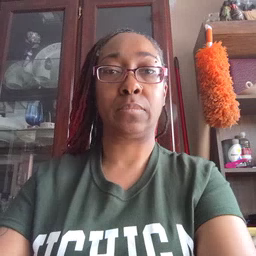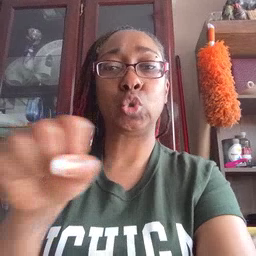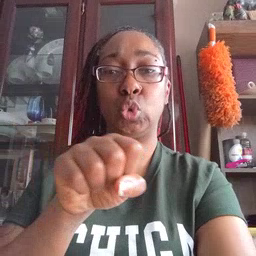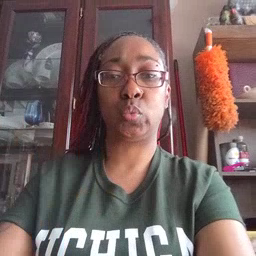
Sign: shoe